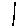
Label: line